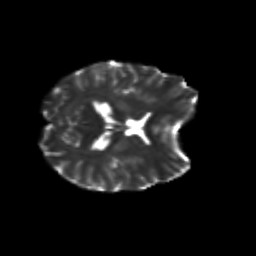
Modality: T2w
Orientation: axial
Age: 24
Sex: male
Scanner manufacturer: siemens
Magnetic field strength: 3 T
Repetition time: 3.5 s
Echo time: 0.125 s